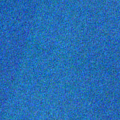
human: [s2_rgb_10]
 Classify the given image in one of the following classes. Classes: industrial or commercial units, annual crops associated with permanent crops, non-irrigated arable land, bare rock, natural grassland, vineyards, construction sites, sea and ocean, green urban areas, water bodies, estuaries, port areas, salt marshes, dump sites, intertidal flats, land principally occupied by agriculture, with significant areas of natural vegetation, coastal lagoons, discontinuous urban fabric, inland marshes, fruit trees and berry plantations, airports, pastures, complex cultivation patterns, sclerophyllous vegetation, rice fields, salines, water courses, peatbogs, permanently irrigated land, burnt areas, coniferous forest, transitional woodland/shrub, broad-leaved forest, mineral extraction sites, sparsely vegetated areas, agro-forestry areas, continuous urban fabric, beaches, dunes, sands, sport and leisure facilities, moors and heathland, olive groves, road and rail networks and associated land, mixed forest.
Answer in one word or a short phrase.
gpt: sea and ocean